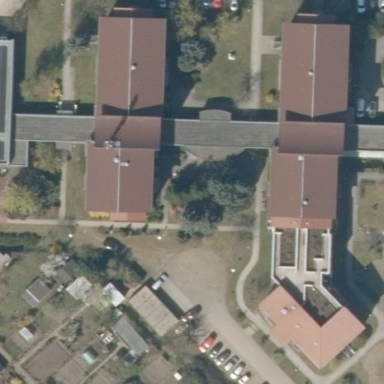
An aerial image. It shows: Building that serves as nursing home.